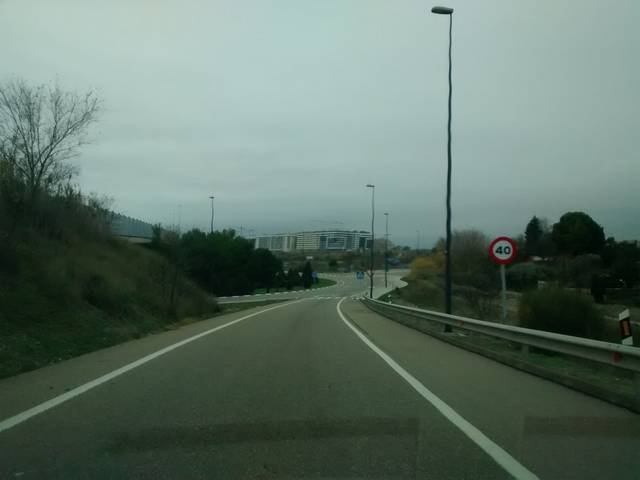
Region: Spain
Coordinates: 41.622, -0.8603